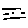
Label: line